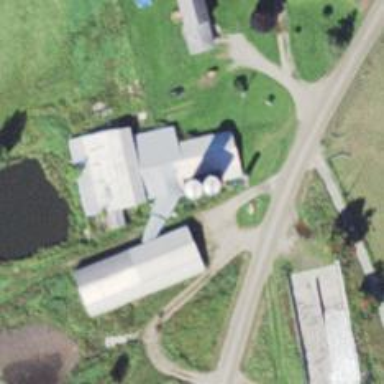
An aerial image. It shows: Silo.